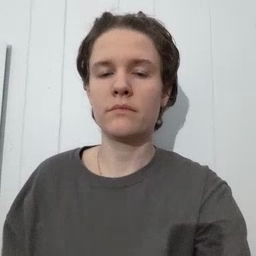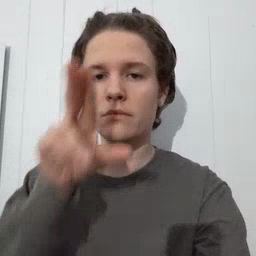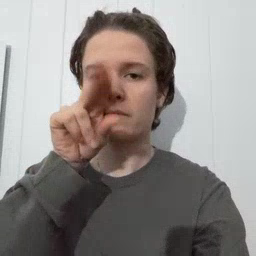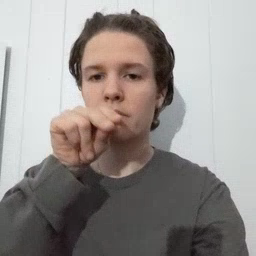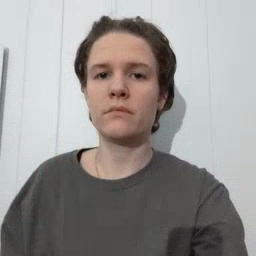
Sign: duck